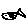
Label: fish